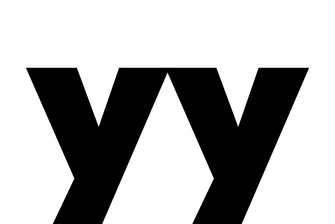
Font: Poppins-Black